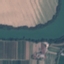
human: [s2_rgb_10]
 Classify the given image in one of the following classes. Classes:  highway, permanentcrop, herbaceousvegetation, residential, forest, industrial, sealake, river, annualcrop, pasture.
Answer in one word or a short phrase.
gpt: River